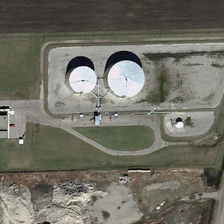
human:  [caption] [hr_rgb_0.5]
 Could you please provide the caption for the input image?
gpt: two white storage tanks are near meadows and barelands .

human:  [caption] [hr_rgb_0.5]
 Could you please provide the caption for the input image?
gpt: two white storage tanks are near meadows and barelands .

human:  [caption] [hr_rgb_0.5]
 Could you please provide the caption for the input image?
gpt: two white storage tanks are near meadows and barelands .

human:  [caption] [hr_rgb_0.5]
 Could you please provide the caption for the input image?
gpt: two white storage tanks are near meadows and barelands .

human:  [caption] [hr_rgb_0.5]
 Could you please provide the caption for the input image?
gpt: two white storage tanks are near meadows and barelands .